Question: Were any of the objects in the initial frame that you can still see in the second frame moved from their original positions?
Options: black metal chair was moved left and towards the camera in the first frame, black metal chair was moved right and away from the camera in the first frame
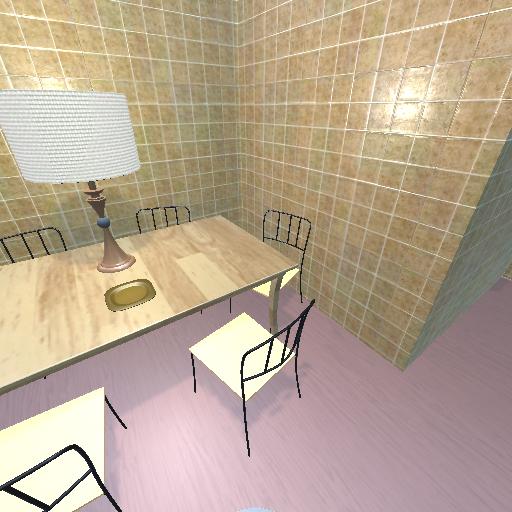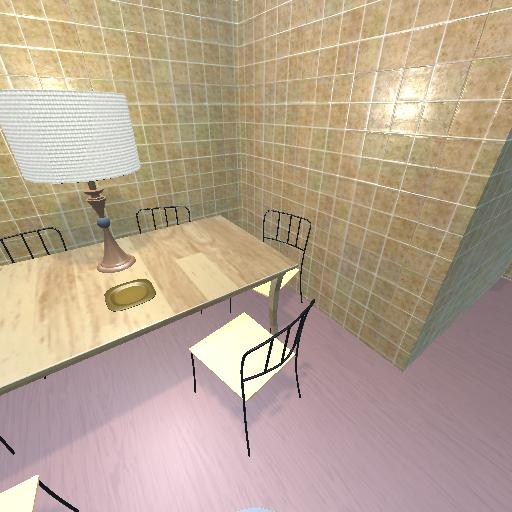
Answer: black metal chair was moved left and towards the camera in the first frame